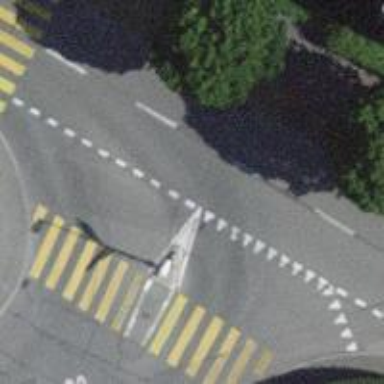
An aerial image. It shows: Road with "give way" sign.